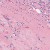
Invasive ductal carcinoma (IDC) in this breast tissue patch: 1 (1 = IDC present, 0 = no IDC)